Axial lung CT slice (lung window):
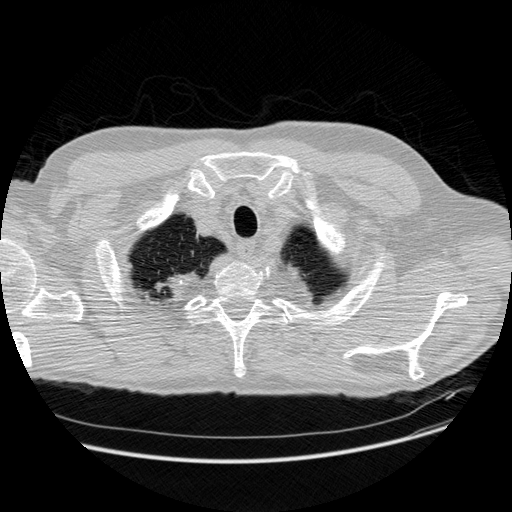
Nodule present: no